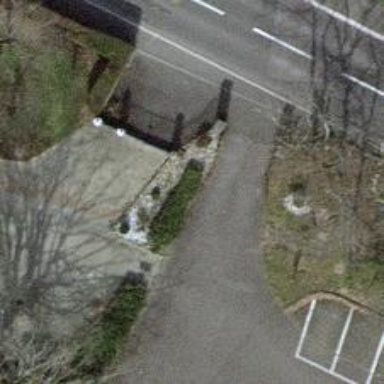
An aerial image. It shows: Gate.